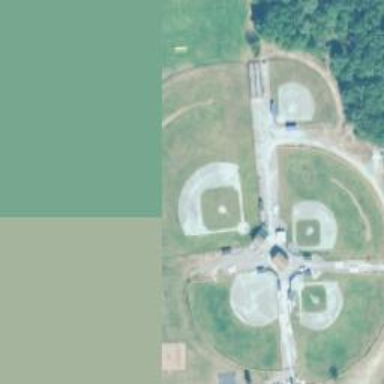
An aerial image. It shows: Baseball pitch for leisure and sports activities.